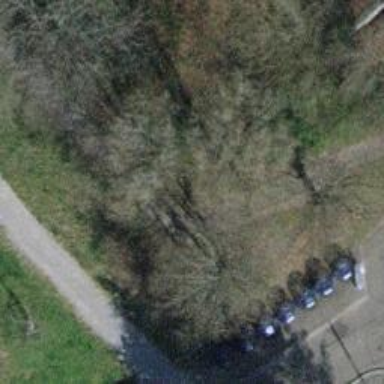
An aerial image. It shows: Steps on sett surface road.